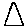
Label: triangle